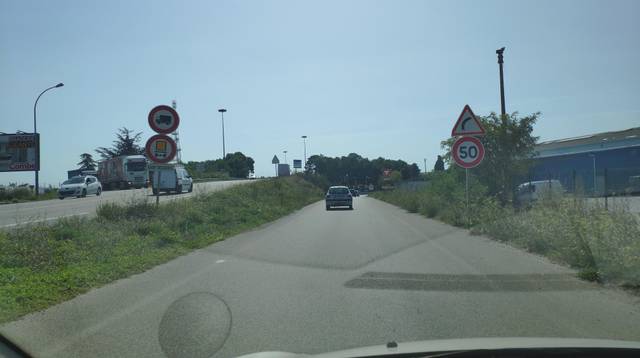
Region: France
Coordinates: 43.974, 4.858